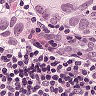
Metastatic tissue present: yes